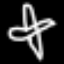
Label: airplane